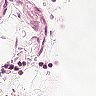
Metastatic tissue present: no